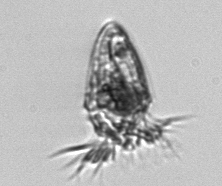
Label: Tontonia_appendiculariformis